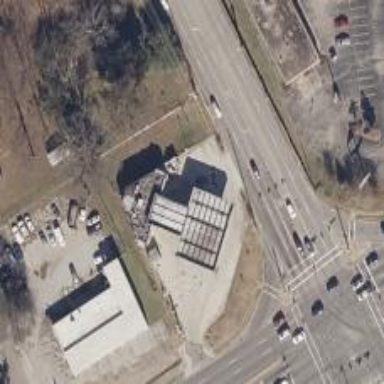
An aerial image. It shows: Fuel facility in commercial area.